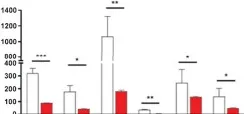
Functional analysis of cellular adaptive immune compartment. Control. Individuals to different mitogenic stimuli [concanavalin A (Con A), phytohemagglutinin (PHA), Pokeweed (PKW), candidin, and antigens of Mycobacterium tuberculosis or Trychophyton spp. ] or medium alone (mock). Cells were cultured (3.0x105/well) in quadruplicate for each condition and incubated for 96 h at 37 C/5% CO2 as previously described. During the last 18 h of culture, wells were pulsed with 1 microCi of [methyl-3H] thymidine in fresh medium. Cells were harvested onto glass fiber filters and labeled material was counted in a beta scintillation counter. Results were expressed as counts per minute (cpm).
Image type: pathology (masson_trichrome)